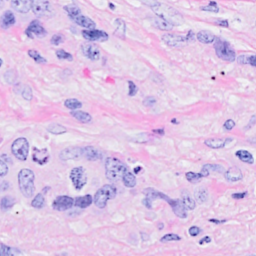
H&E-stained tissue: Breast